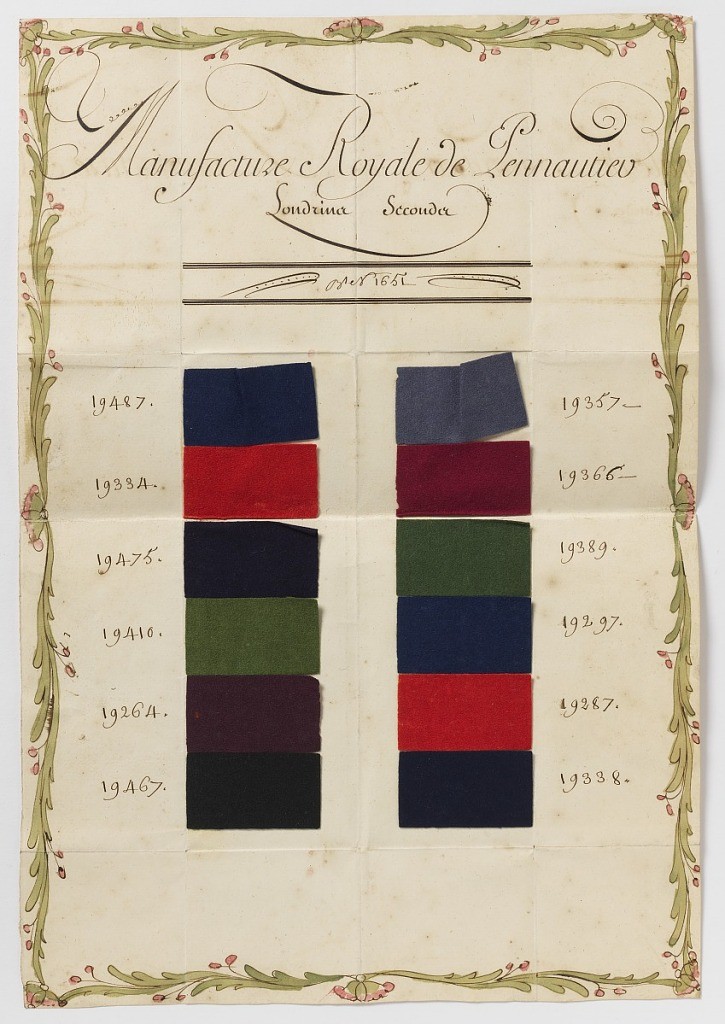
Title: Sample sheet
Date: ca. 1750
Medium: paper, wool Technique: fulled
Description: Folded sample sheet with twelve samples in very bright colors. Samples are mounted on paper which reads, "Londrins Seconds de la Gravette May No. 133 Fabriques de la Manufacture Royale de la Trivale.